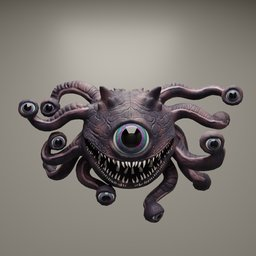
Label: animals